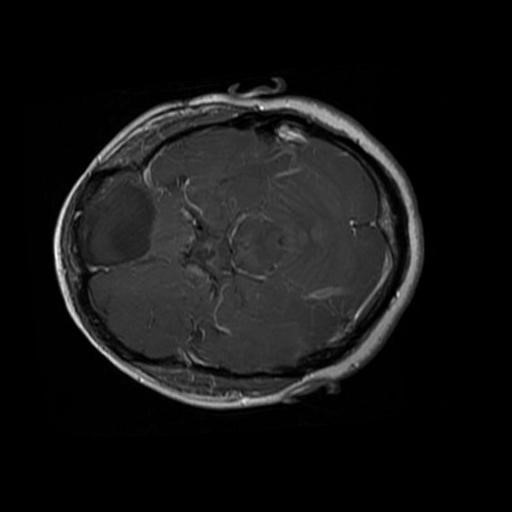
Label: brain_glioma